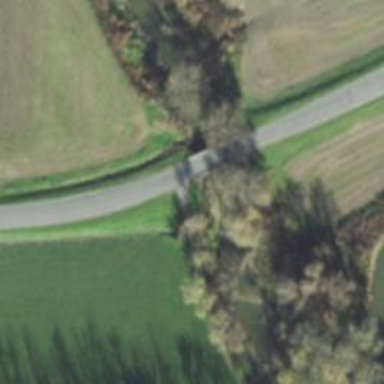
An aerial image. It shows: Residential road with bridge.